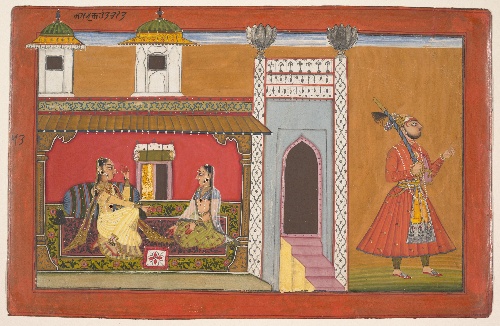
Artist: Devidasa of Nurpur
Artist bio: active ca. 1680–ca. 1720
Date: dated 1694–95
Object type: Folio
Classification: Paintings
Medium: Opaque watercolor, ink, silver, and  gold on paper
Culture: India (Punjab Hills, Basohli)
Dimensions: Overall: 8 5/8 x 12 3/4in. (21.9 x 32.4cm)
Painting within ruled lines: 6 3/4 x 11 1/4 in. (17.2 x 28.6 cm)
Department: Asian Art
Credit line: Bequest of Cora Timken Burnett, 1956
Accession year: 1957
Repository: Metropolitan Museum of Art, New York, NY
Tags: Men|Women